Field crop: tomato
Growth stage: 2
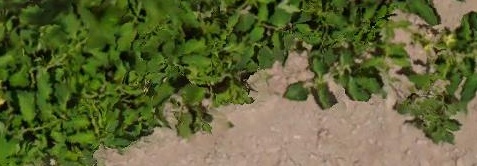
Species: tomato